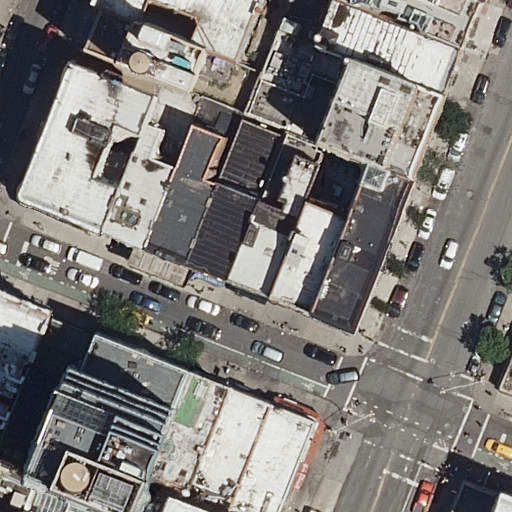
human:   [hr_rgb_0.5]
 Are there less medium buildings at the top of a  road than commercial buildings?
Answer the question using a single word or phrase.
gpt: no

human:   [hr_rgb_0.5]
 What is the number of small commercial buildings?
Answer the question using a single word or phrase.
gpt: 0

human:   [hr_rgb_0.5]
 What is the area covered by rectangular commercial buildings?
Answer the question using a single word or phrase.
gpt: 0m2

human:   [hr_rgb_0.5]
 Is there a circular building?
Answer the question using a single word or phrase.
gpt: no

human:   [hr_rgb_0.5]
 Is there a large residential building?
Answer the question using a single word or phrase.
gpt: yes

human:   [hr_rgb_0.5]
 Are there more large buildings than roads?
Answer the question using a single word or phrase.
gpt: no

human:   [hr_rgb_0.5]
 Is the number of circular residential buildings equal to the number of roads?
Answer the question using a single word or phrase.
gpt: no

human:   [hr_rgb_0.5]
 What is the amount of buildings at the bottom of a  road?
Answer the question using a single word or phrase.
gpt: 15

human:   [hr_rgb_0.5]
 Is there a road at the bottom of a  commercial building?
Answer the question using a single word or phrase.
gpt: no

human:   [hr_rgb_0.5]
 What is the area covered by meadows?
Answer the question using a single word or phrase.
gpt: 0m2

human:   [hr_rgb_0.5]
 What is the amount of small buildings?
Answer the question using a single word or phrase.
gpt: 5

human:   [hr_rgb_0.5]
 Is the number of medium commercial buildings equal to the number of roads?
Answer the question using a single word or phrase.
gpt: no

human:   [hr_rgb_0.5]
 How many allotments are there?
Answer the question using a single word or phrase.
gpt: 0

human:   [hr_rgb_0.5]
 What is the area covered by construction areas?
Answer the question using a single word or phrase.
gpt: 0m2

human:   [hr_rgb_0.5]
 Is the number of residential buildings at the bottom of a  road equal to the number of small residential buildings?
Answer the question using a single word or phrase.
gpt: no

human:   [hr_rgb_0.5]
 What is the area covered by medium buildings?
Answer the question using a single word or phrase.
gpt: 3501m2

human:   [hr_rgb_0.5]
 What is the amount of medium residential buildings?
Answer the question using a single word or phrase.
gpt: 15

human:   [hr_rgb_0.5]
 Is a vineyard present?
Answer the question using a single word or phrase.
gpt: no

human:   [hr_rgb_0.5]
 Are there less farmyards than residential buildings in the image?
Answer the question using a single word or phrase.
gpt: yes

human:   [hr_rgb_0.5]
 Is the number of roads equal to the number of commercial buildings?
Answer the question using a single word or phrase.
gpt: no

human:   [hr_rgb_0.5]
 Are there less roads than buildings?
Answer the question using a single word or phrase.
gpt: yes

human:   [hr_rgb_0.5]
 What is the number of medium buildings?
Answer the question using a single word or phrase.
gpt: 15

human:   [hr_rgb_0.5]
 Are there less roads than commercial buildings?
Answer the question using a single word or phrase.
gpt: no

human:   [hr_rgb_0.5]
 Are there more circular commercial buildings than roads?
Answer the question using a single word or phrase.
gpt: no

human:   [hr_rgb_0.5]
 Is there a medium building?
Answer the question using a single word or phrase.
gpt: yes

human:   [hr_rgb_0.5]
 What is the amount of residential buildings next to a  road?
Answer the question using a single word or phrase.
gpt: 23

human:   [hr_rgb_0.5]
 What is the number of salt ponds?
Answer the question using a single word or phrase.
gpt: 0

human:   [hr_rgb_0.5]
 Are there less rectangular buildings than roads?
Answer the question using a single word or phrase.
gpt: no

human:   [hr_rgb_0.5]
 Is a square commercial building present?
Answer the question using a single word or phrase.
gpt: no

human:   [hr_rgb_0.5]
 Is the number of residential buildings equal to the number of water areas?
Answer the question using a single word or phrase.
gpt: no

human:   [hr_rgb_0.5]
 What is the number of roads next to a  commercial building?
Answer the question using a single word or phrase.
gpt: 0

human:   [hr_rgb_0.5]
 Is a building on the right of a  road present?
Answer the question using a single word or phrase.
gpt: yes

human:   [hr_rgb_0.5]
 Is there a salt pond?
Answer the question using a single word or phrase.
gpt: no

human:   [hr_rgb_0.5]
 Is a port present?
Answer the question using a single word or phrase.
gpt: no

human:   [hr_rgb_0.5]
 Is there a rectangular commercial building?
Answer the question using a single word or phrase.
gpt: no

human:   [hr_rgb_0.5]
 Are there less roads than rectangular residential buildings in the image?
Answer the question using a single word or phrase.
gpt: yes